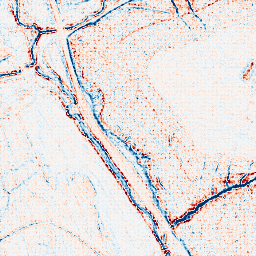
Category: edge_preserving
Decomposition family: anisotropic_diffusion
Decomposition parameters: iterations: 5
kappa: 50
gamma: 0.15
Upsampling method: sinc_hamming
Upsampling parameters: scale: 8
kernel_size: 8
Upsampling scale: 8